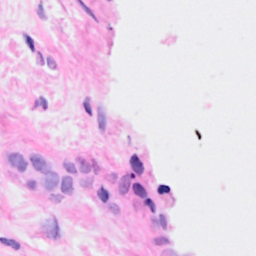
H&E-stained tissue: Breast